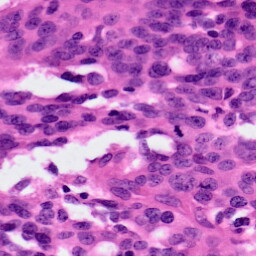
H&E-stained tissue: Ovarian